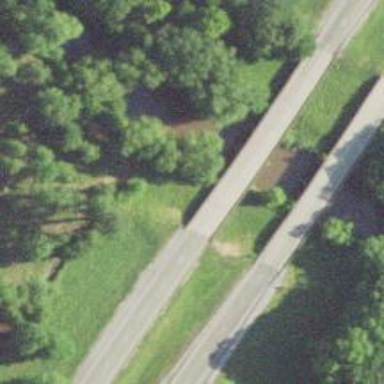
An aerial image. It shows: Viaduct bridge on motorway.